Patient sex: M
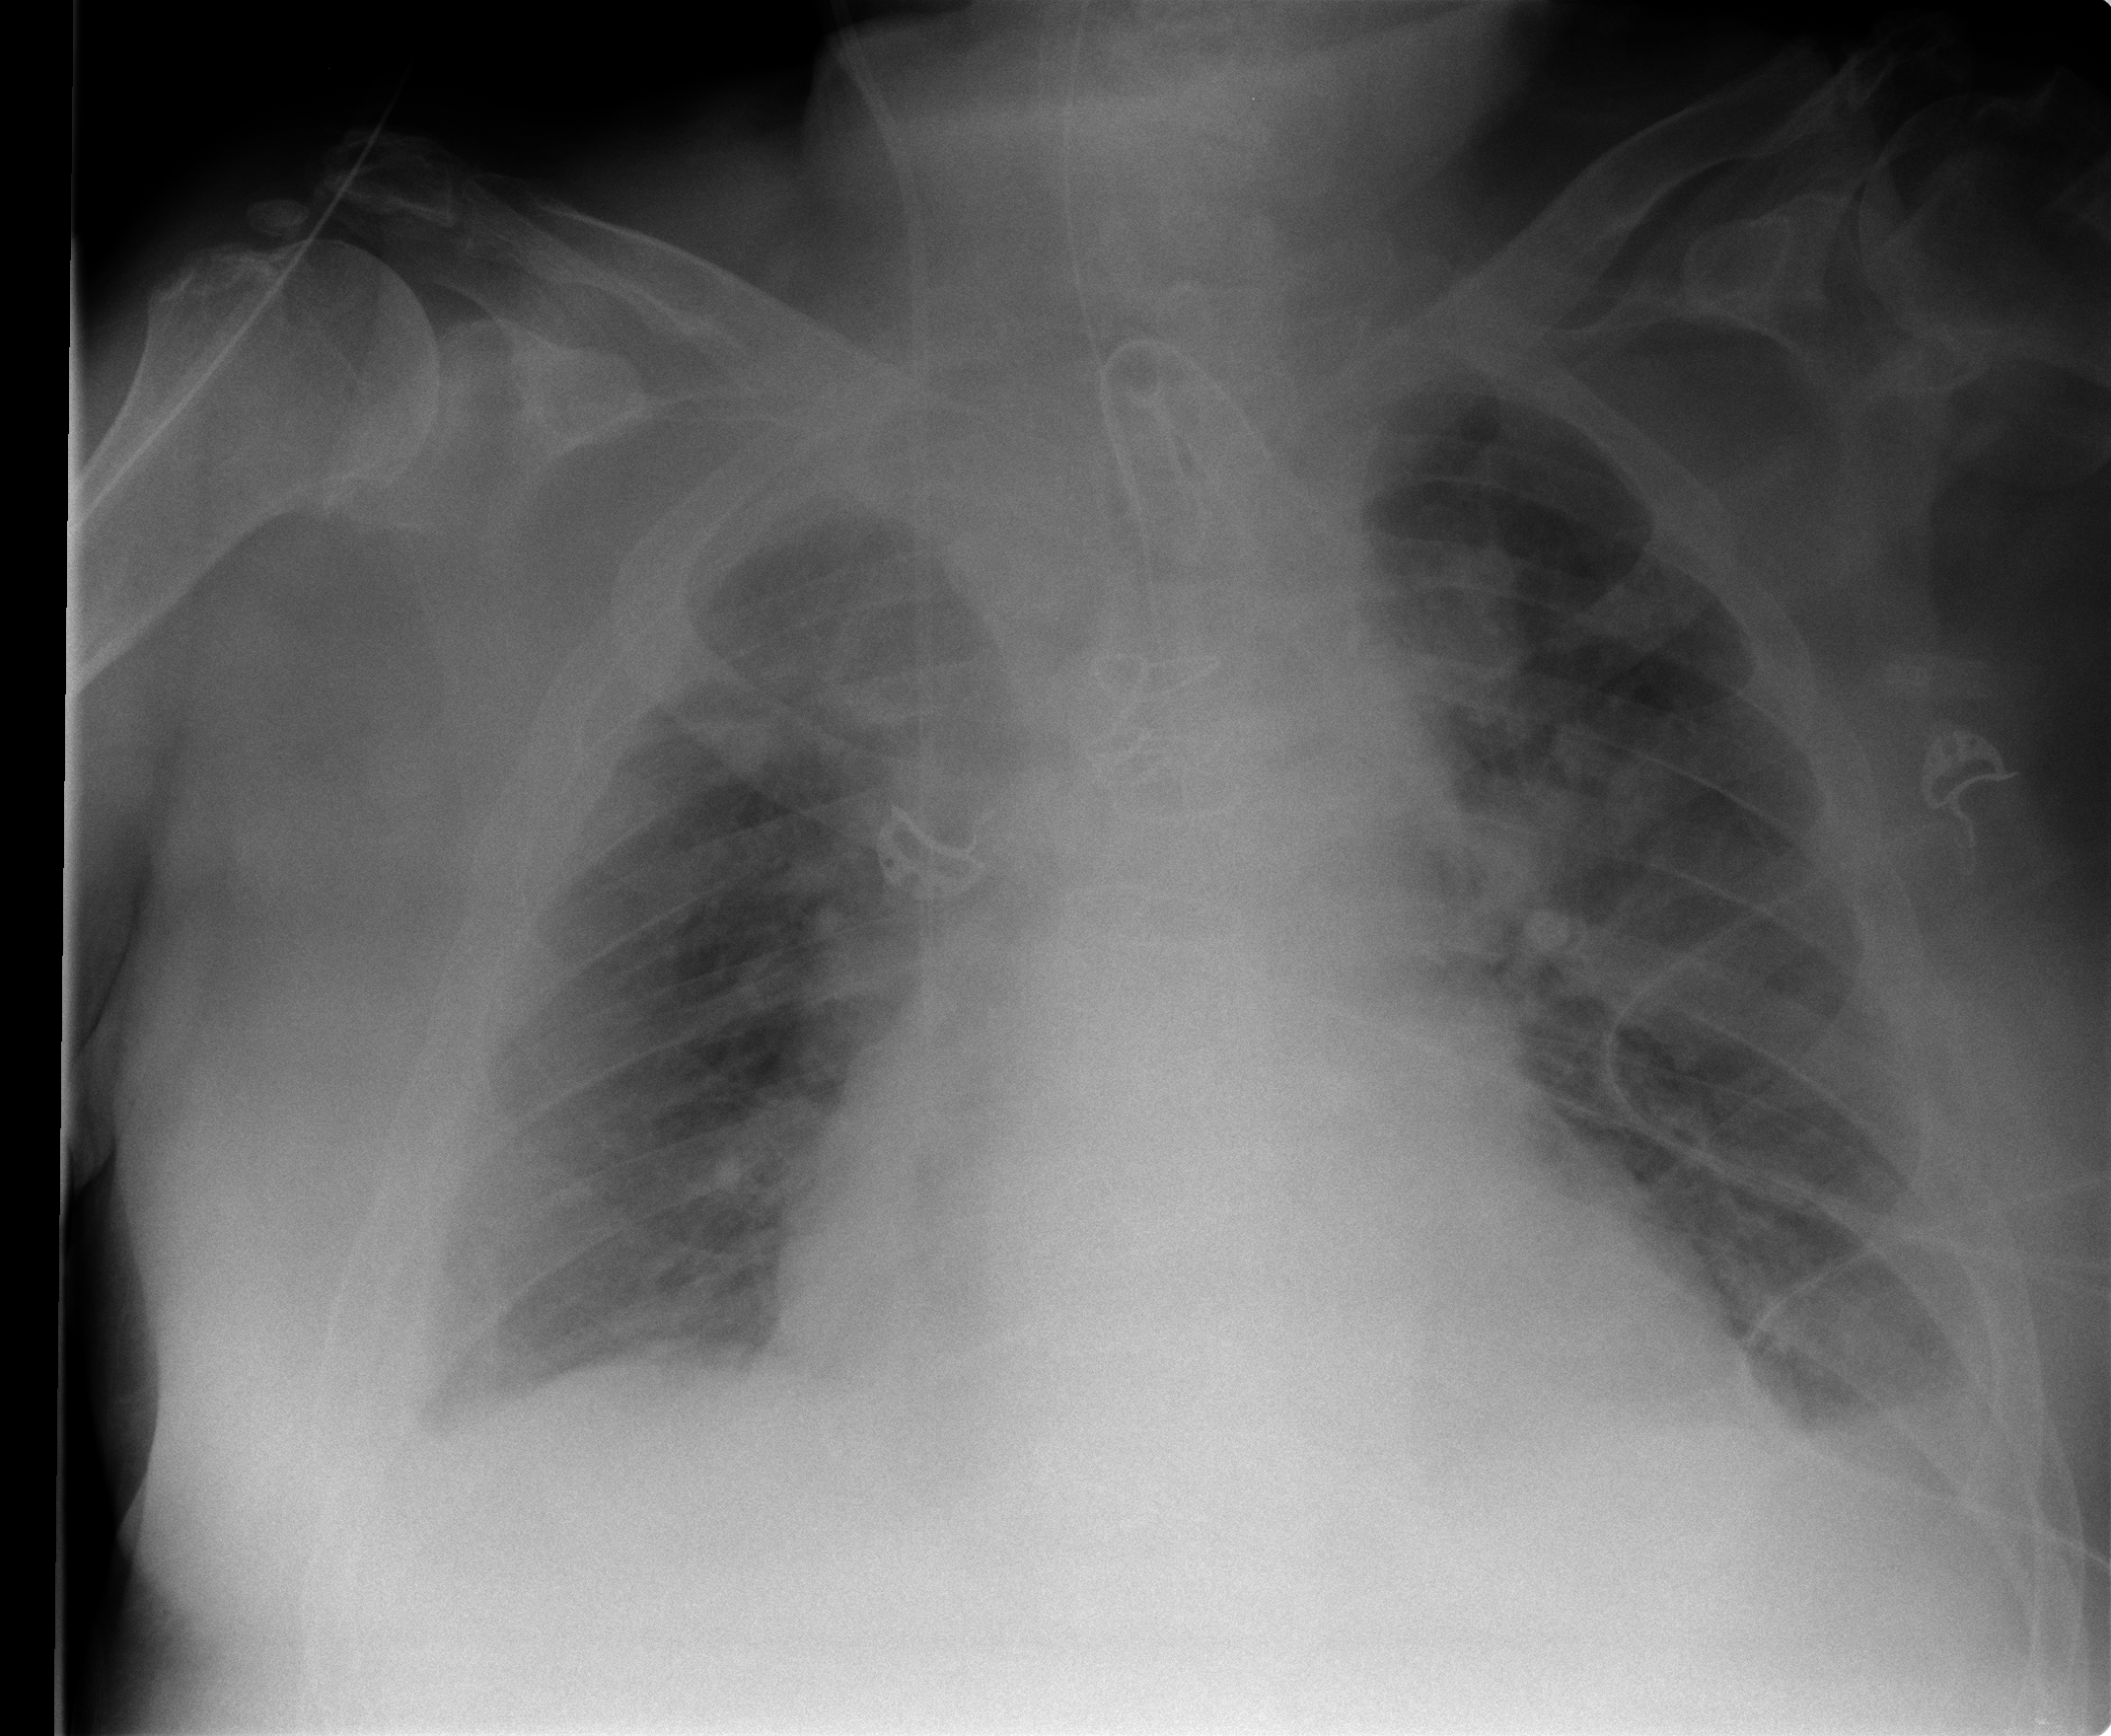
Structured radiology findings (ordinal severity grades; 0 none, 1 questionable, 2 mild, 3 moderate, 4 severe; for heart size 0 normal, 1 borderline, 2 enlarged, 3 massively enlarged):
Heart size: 2
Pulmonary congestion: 2
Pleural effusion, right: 2
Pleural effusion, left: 2
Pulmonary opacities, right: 0
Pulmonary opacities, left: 0
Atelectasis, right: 0
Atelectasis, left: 0